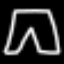
Label: pants